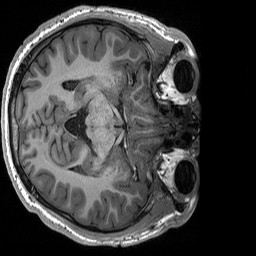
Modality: T1w
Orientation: axial
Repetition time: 8 s
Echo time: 0.066 s